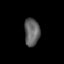
Tissue: lung
Cell type: Others
Senescence score: 0.2031
Nuclear area (px): 412
Mean DAPI intensity: 99.869